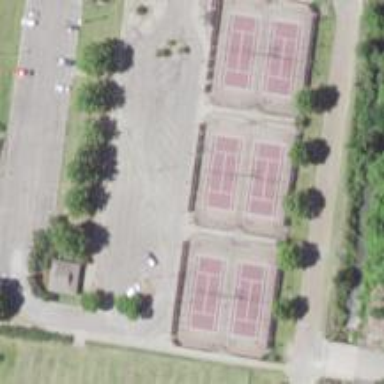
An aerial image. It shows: Tennis court on pitch designated for leisure land.